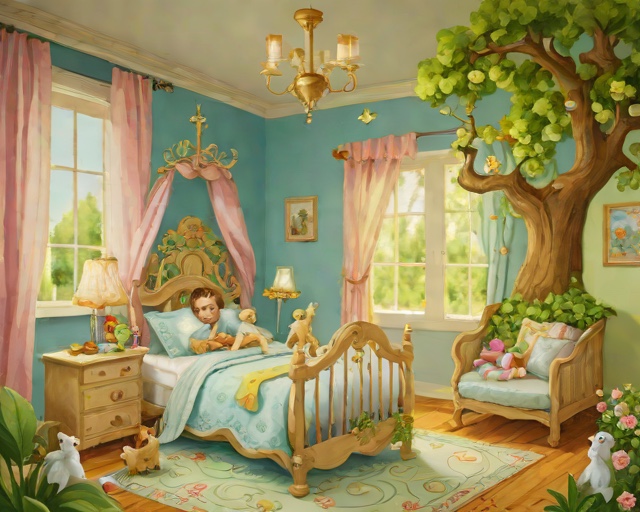
Category: New Baby